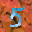
Label: 5